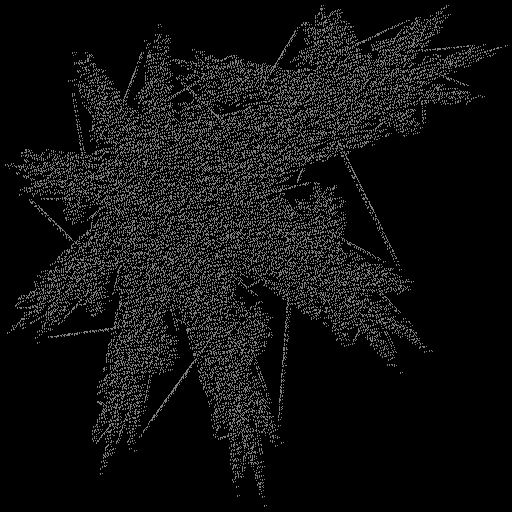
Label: involucre